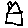
Label: house